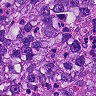
Metastatic tissue present: yes